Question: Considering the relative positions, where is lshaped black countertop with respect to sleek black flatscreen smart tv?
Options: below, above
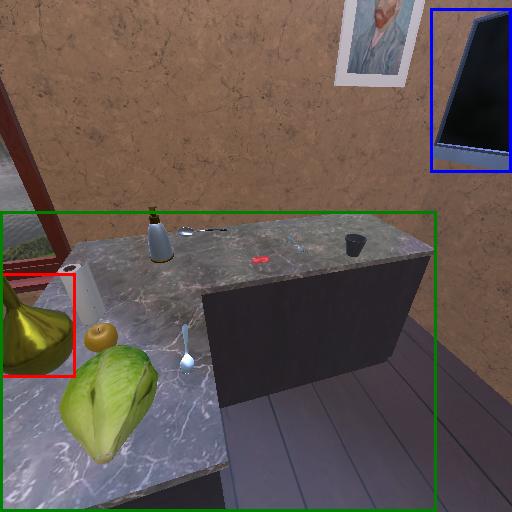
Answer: below